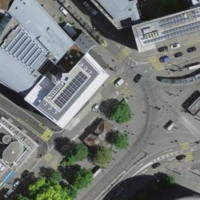
EUNIS habitat code: 57
Species observed at this site:
Taxus baccata
Acer pseudoplatanus